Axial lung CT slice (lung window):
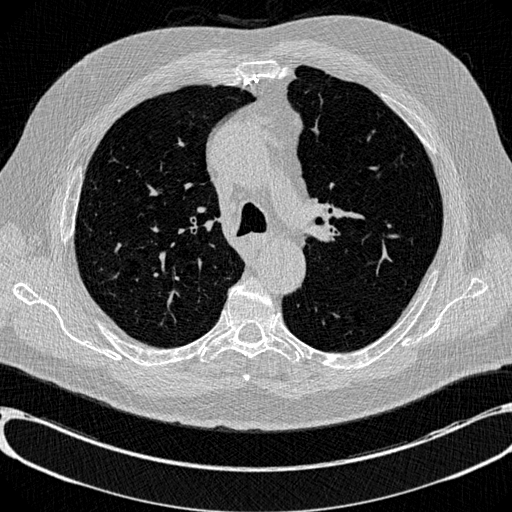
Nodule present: no